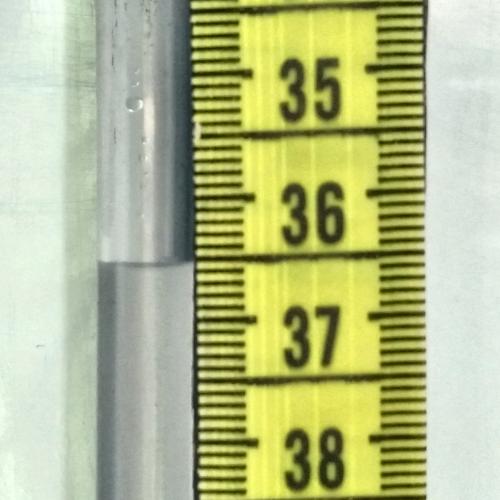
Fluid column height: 36.5 cm